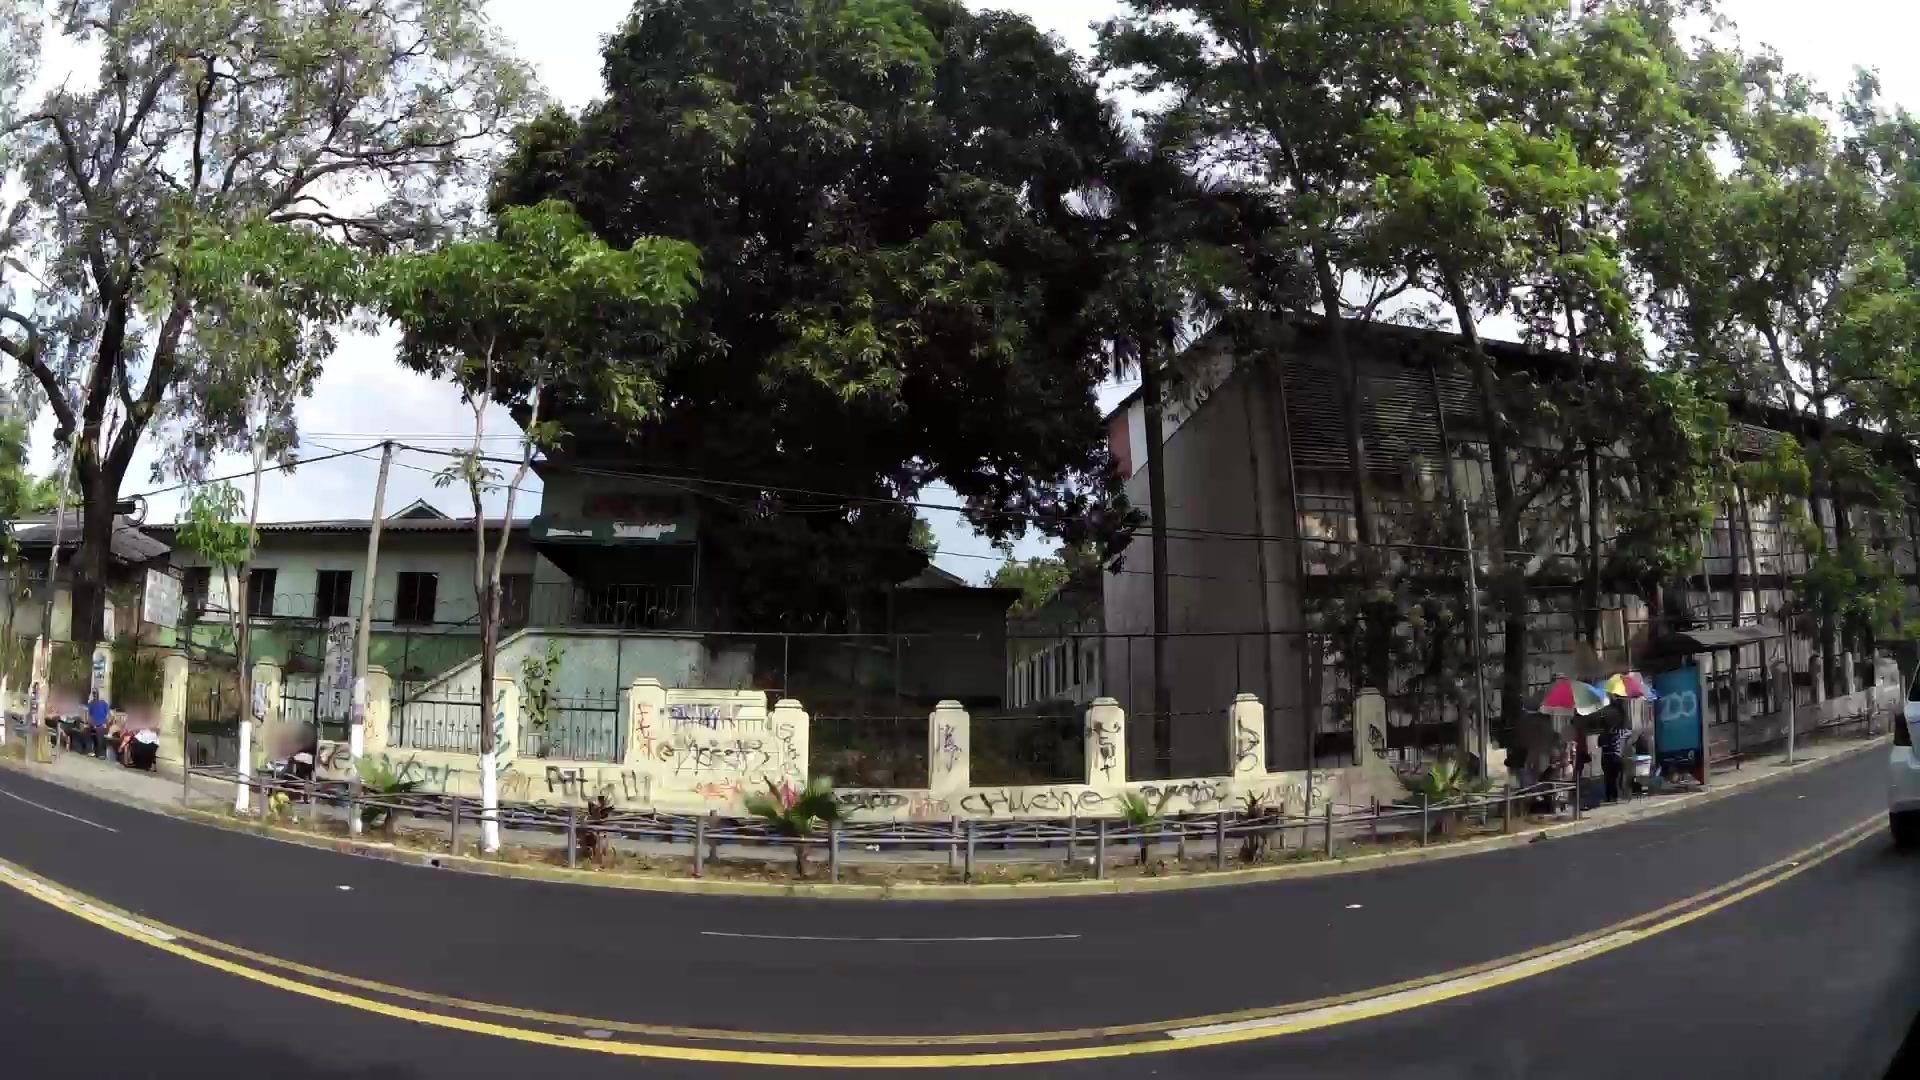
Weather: clear
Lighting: day
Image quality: good
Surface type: driving surface
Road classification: secondary
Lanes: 2
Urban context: urban centre
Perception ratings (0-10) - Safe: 3.28, Lively: 6.44, Beautiful: 6.99, Boring: 1.55, Depressing: 7.35, Wealthy: 5.13